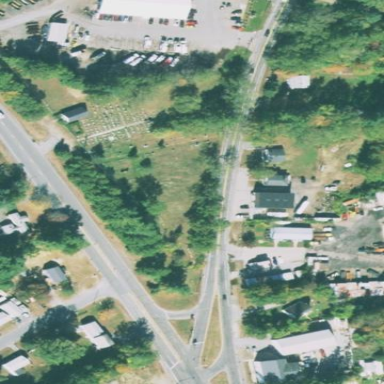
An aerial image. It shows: Cemetery with historical significance.